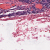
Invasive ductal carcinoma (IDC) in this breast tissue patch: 0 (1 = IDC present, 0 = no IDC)